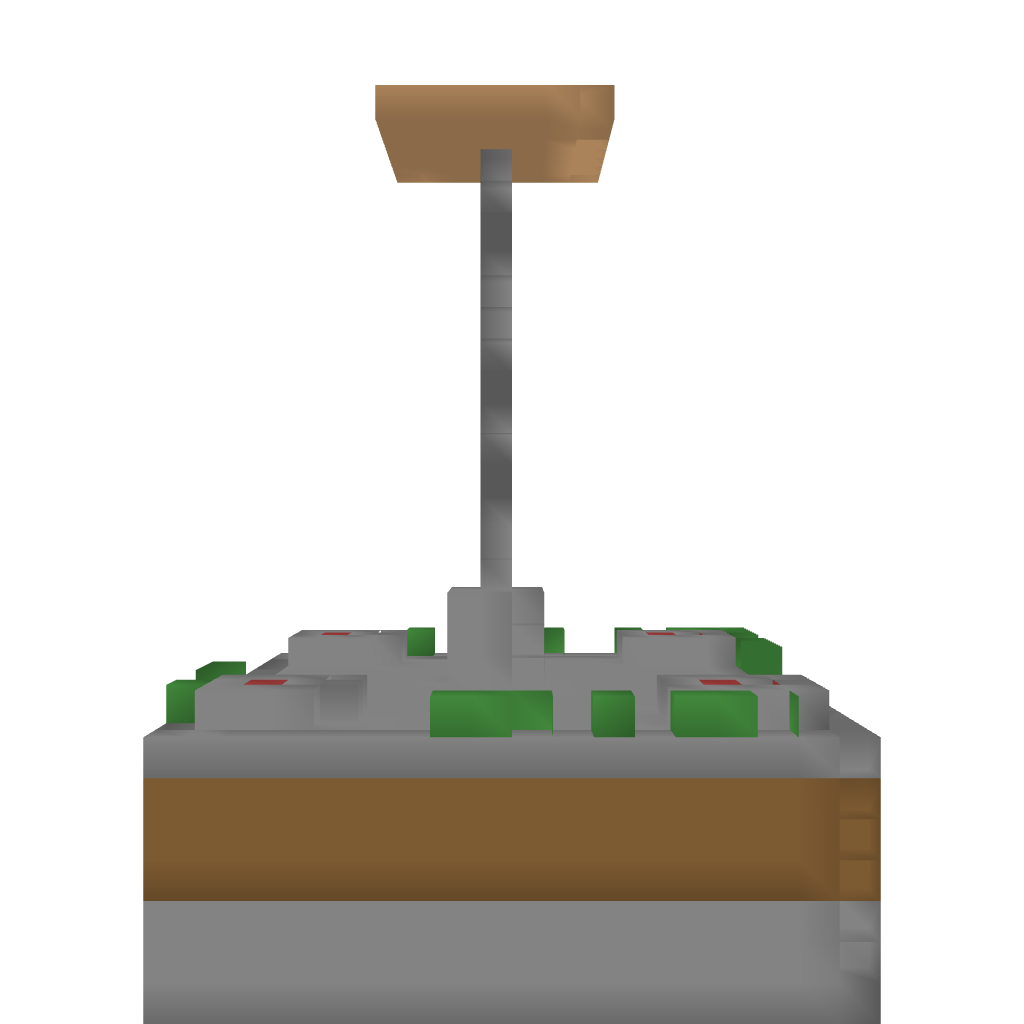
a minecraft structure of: Underground base v2 bad low quality a lot of earth